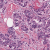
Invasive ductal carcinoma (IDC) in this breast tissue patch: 1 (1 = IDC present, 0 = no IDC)